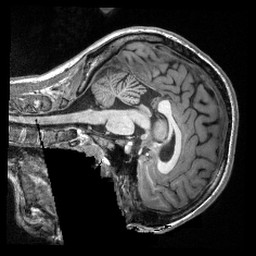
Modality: T1w
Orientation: sagittal
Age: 19
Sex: female
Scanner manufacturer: siemens
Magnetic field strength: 3 T
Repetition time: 2.3 s
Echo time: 0.00308 s